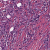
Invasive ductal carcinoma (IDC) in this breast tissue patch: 1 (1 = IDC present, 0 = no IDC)